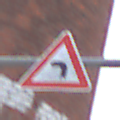
Verkehrszeichen: KurveLinks
Umgebung: Outdoor, Suburban
Tageszeit: MorningAfternoon
Wetter: Overcast
Licht: Natural
Jahreszeit: NotSpecified
Kontrast: LowContrast